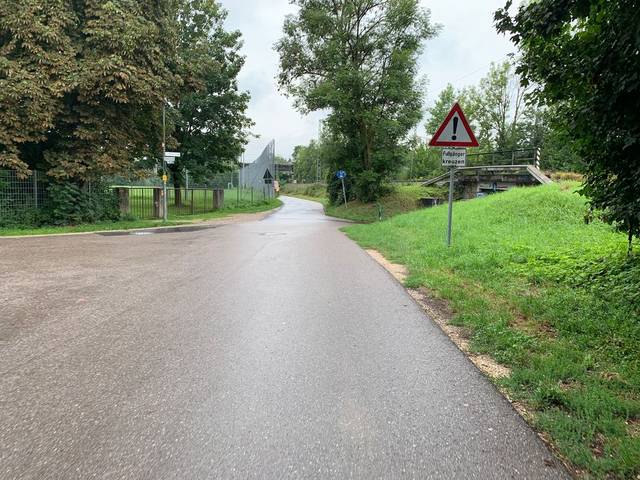
Region: Germany
Coordinates: 48.402, 11.754